Question: I want to achieve this :

I want to place the icons in this order, but I don't know how, I tried with padding but it doesn't work, could you help me please?
'''
<!DOCTYPE HTML>
<html lang="en">
<head>
<meta http-equiv="Content-Type" content="text/html; charset=utf-8">
<link rel="stylesheet" type="text/css" media="screen" href="res/css/style.css"/>
<link href='http://fonts.googleapis.com/css?family=Open+Sans:300,300italic,400italic,400,600,600italic,700,700italic,800,800italic' rel='stylesheet' type='text/css'>
<title>Loopie's Workshop</title>
</head>
<body>
<div class="content">
<h1>Loopie's workshop</h1>
</div>
<div class="container">
<div id="content-slider">
<div id="slider">
<div id="mask">
<ul>
<li id="first" class="firstanimation">
<a href="#">
<img src="images/img_1.jpg" alt="Cougar"/>
</a>
<div class="tooltip">
<h1>Cougar</h1>
</div>
</li>
<li id="second" class="secondanimation">
<a href="#">
<img src="images/img_2.jpg" alt="Lions"/>
</a>
<div class="tooltip">
<h1>Lions</h1>
</div>
</li>
<li id="third" class="thirdanimation">
<a href="#">
<img src="images/img_3.jpg" alt="Snowalker"/>
</a>
<div class="tooltip">
<h1>Snowalker</h1>
</div>
</li>
<li id="fourth" class="fourthanimation">
<a href="#">
<img src="images/img_4.jpg" alt="Howling"/>
</a>
<div class="tooltip">
<h1>Howling</h1>
</div>
</li>
<li id="fifth" class="fifthanimation">
<a href="#">
<img src="images/img_5.jpg" alt="Sunbathing"/>
</a>
<div class="tooltip">
<h1>Sunbathing</h1>
</div>
</li>
</ul>
</div>
<div class="progress-bar"></div>
</div>
</div>
</div>
<h1 style="font-size:30px"; align="center">Game and web developer</h1>
</body>
</html>
'''
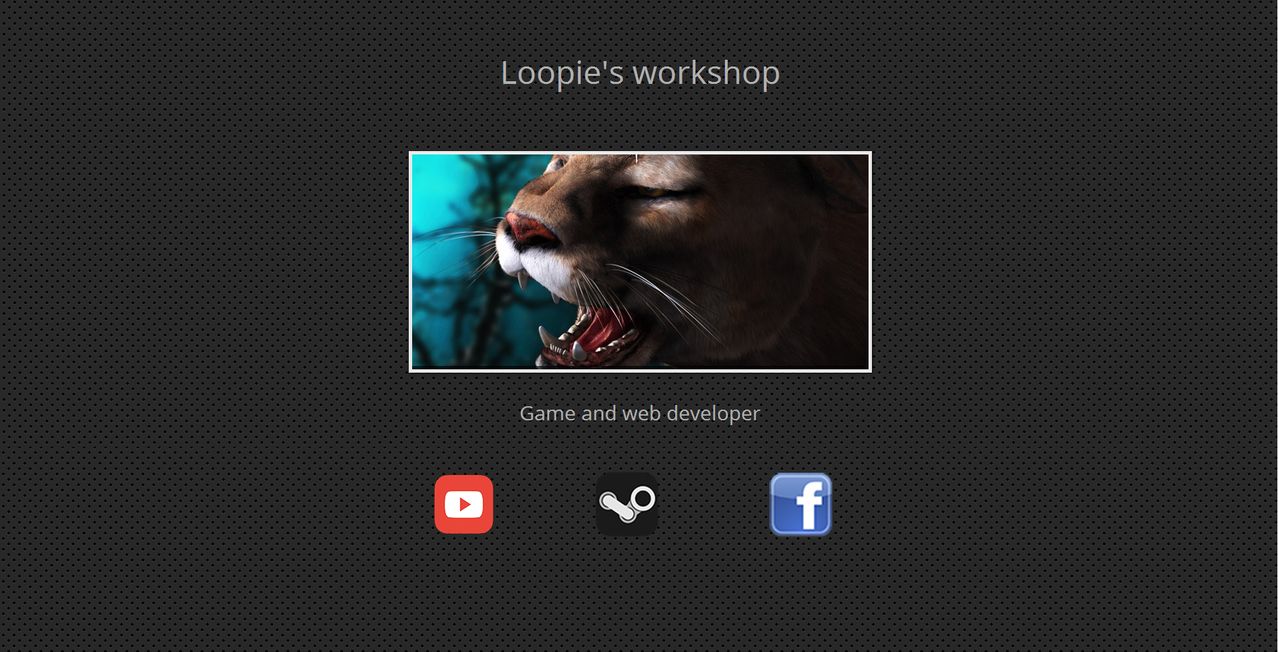
Answer: Something along those lines should work:
'''
<div style="text-align: center; margin: 20px;">
<img src="YouTube.png" class="Icon">
<img src="Steam.png" class="Icon">
<img src="FaceBook.png" class="Icon">
</div>
'''
'''
.Icon
{
display: inline-block;
vertical-align: top;
/* Add here padding and other styling */
}
'''
## Edited to add div container